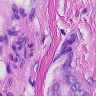
Metastatic tissue present: yes